Field crop: maize
Growth stage: 2
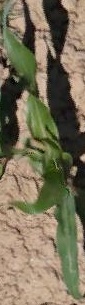
Species: maize